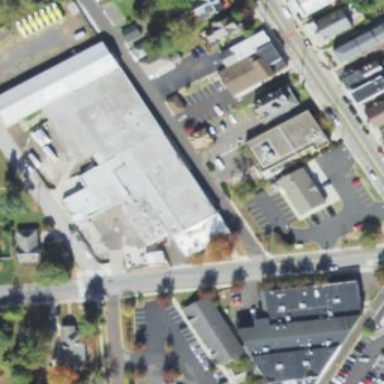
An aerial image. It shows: Manufacturing building.